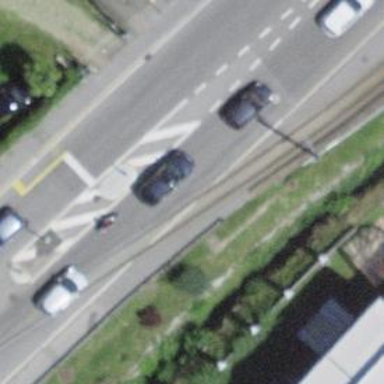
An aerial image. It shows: Railway crossing.